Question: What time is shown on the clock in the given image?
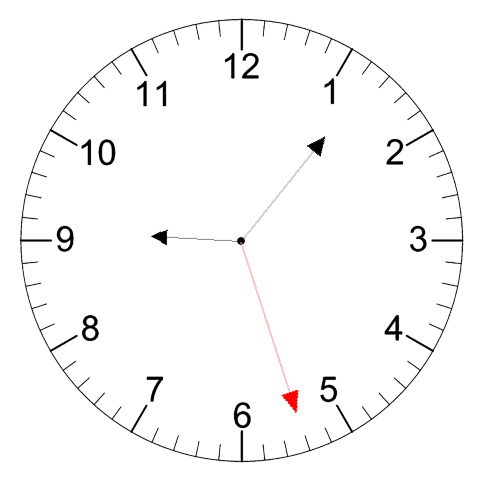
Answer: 09:06:27